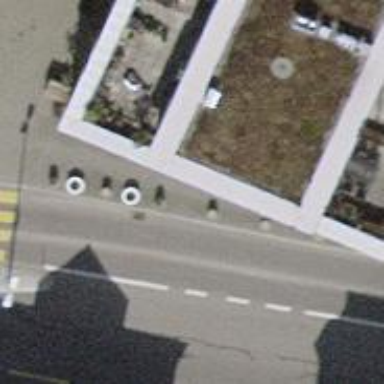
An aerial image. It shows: Bollard.